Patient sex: M
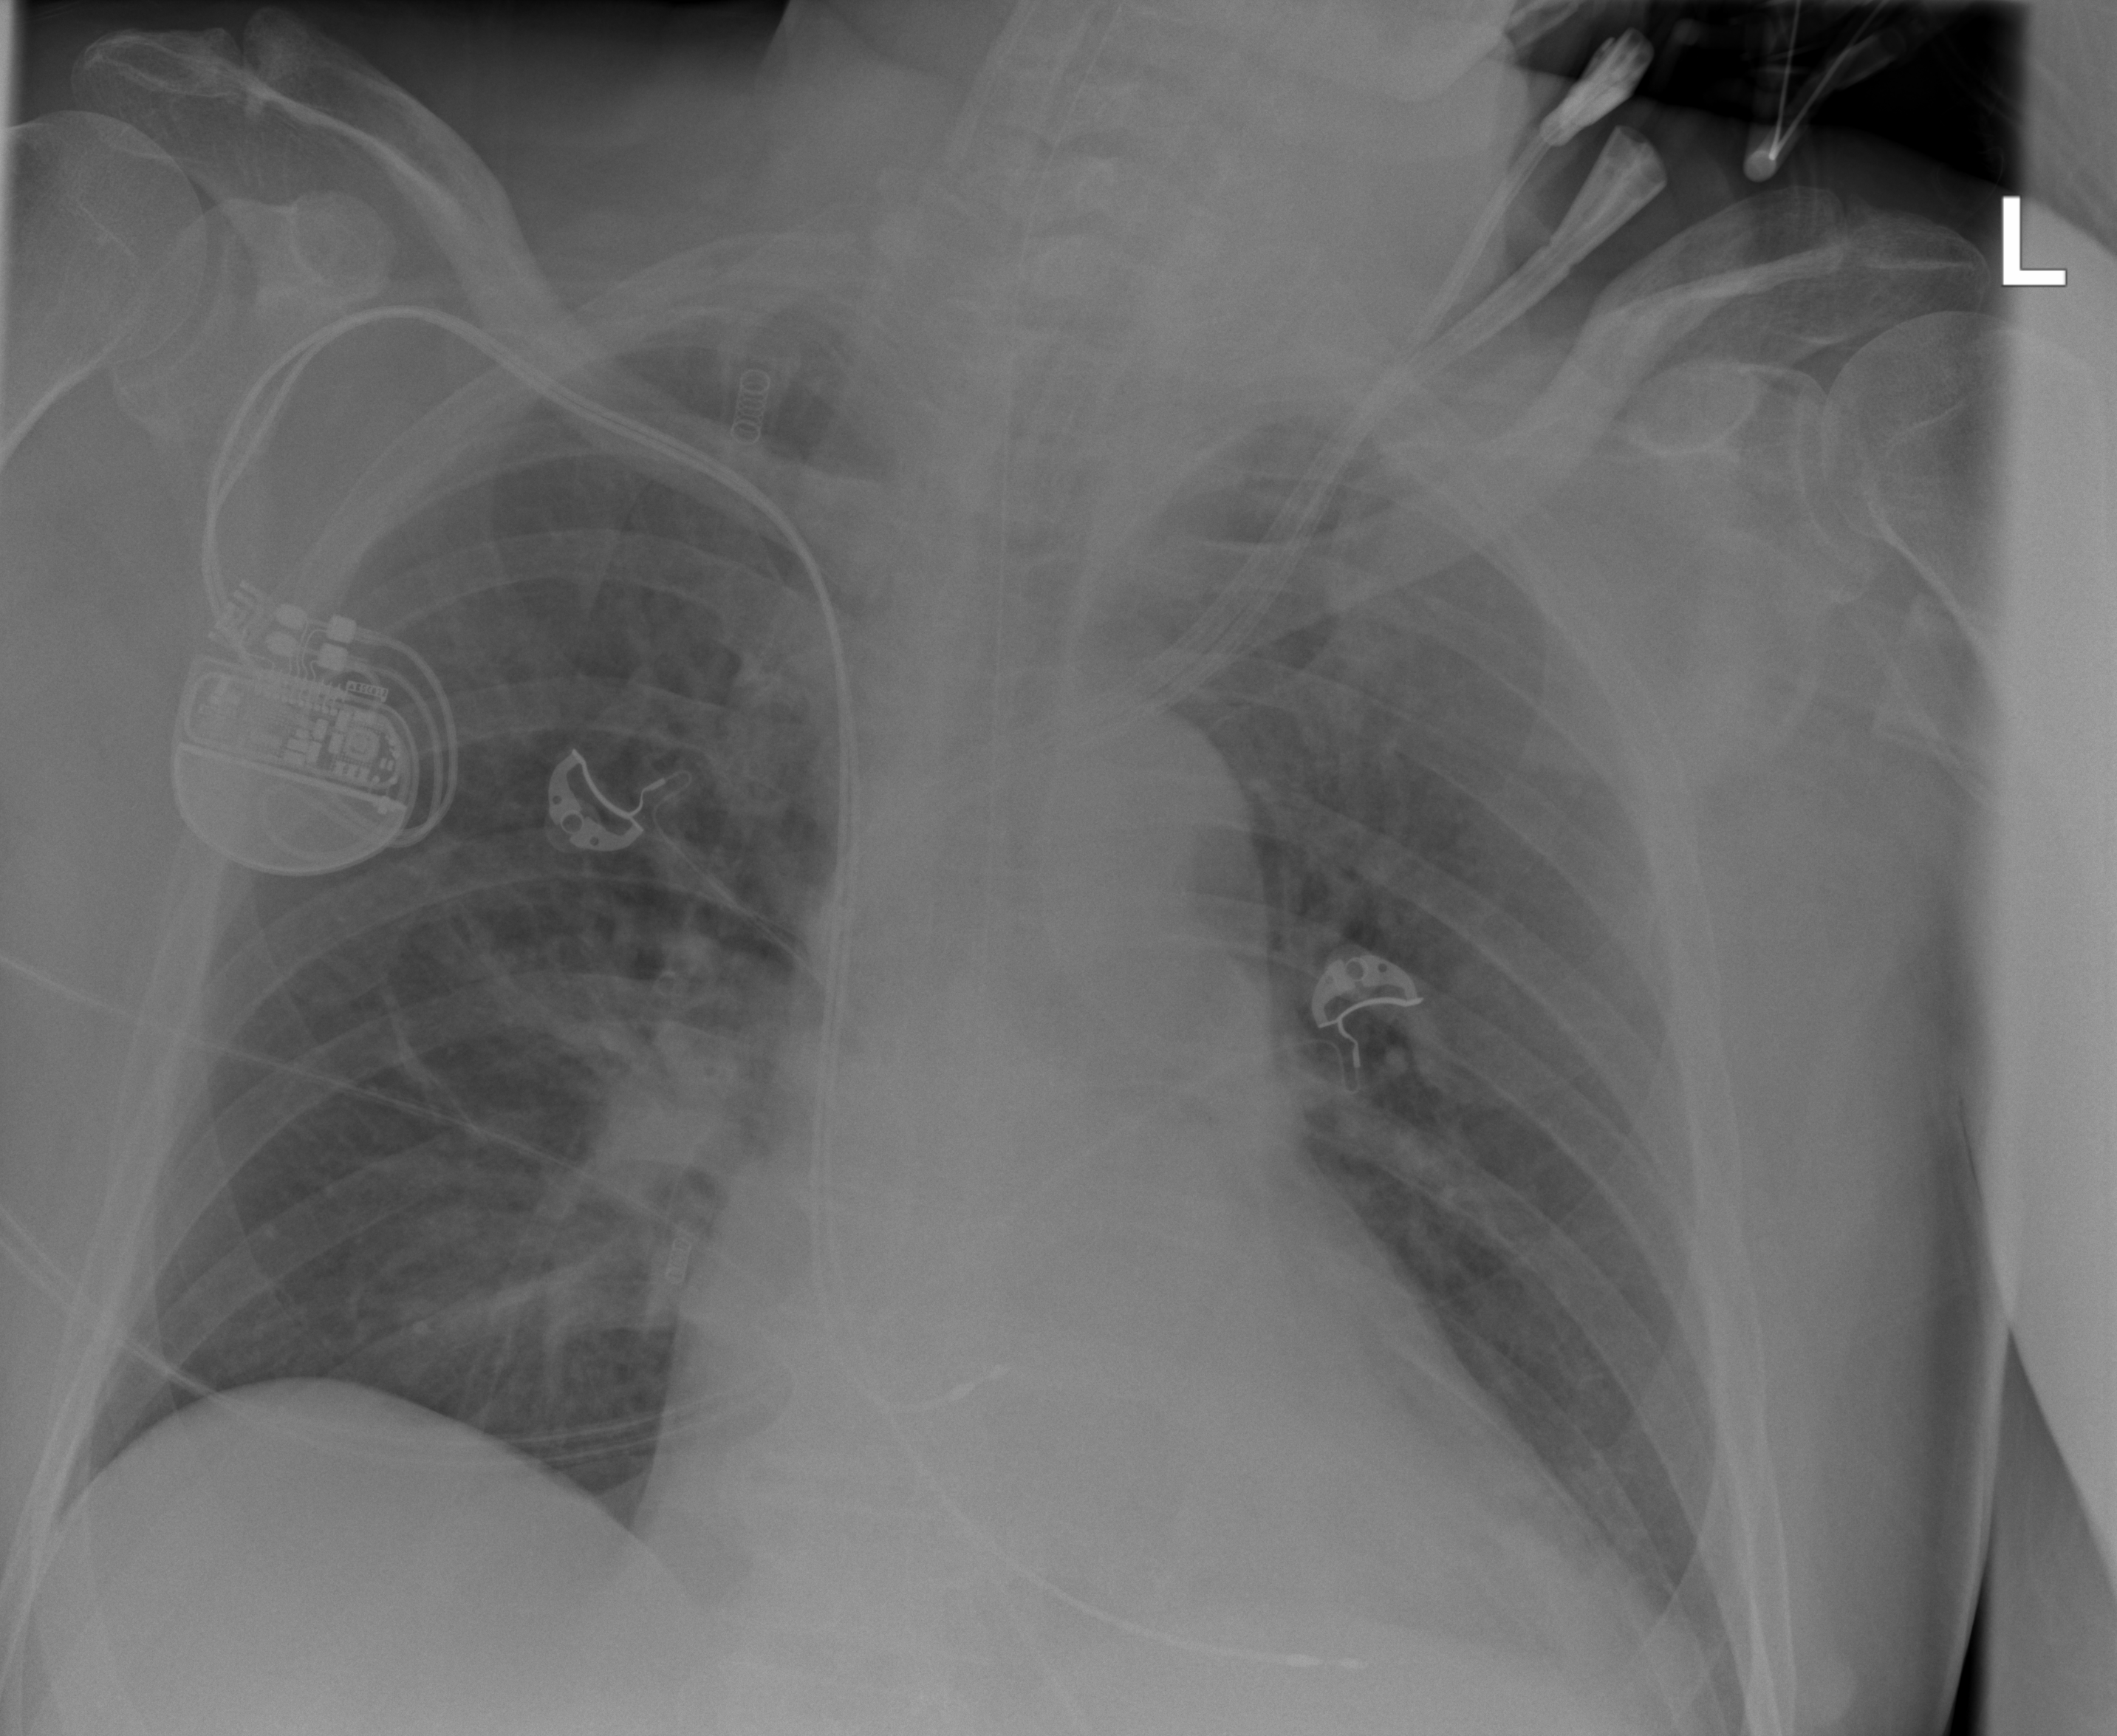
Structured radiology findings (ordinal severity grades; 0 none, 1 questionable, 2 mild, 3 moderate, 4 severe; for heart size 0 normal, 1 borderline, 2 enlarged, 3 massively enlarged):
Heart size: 2
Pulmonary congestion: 0
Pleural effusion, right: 0
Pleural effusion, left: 2
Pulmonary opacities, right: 2
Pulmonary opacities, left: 0
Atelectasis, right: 0
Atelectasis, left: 2